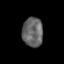
Tissue: prostate
Cell type: T cells
Senescence score: 0.243
Nuclear area (px): 595
Mean DAPI intensity: 101.378